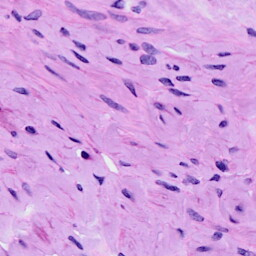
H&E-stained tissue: Cervix